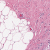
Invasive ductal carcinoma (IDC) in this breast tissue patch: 0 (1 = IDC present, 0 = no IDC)